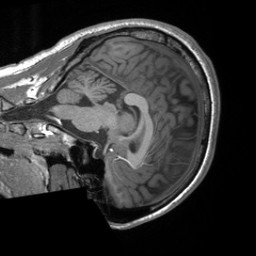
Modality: T1w
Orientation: sagittal